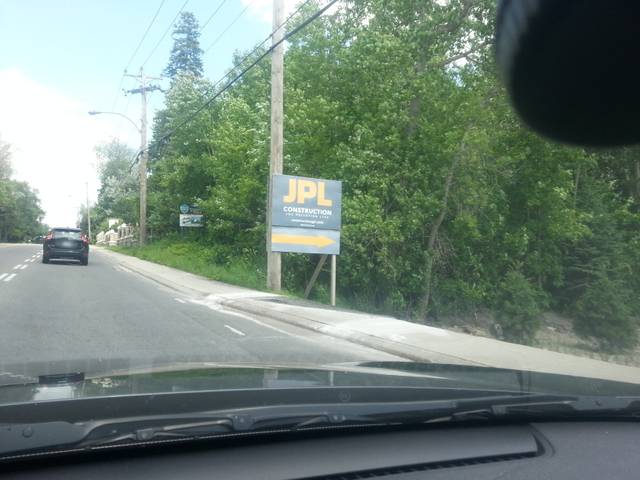
Region: Canada
Coordinates: 45.411, -75.777